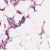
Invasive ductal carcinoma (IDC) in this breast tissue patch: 0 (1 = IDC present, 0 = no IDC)